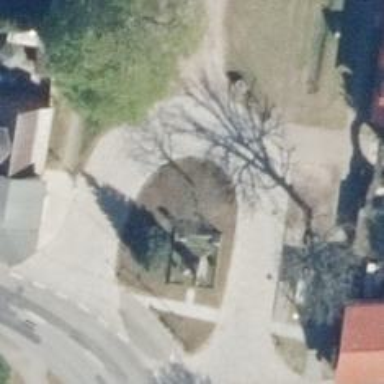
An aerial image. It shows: Historical war memorial.